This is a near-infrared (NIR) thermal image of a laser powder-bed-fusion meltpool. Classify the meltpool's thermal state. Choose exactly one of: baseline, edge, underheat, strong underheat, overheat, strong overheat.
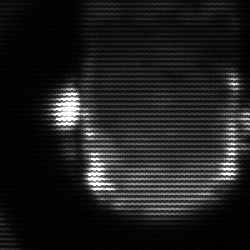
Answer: baseline